Field crop: maize
Growth stage: 2
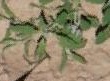
Species: atriplex